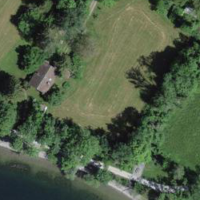
EUNIS habitat code: 41
Species observed at this site:
Fraxinus excelsior
Tussilago farfara